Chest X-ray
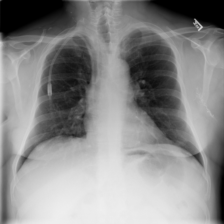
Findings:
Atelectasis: negative
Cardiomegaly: negative
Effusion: negative
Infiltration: negative
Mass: negative
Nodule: negative
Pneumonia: negative
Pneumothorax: negative
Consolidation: negative
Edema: negative
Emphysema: negative
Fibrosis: negative
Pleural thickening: negative
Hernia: negative